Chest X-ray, PA view. Patient: 62 years old, sex F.
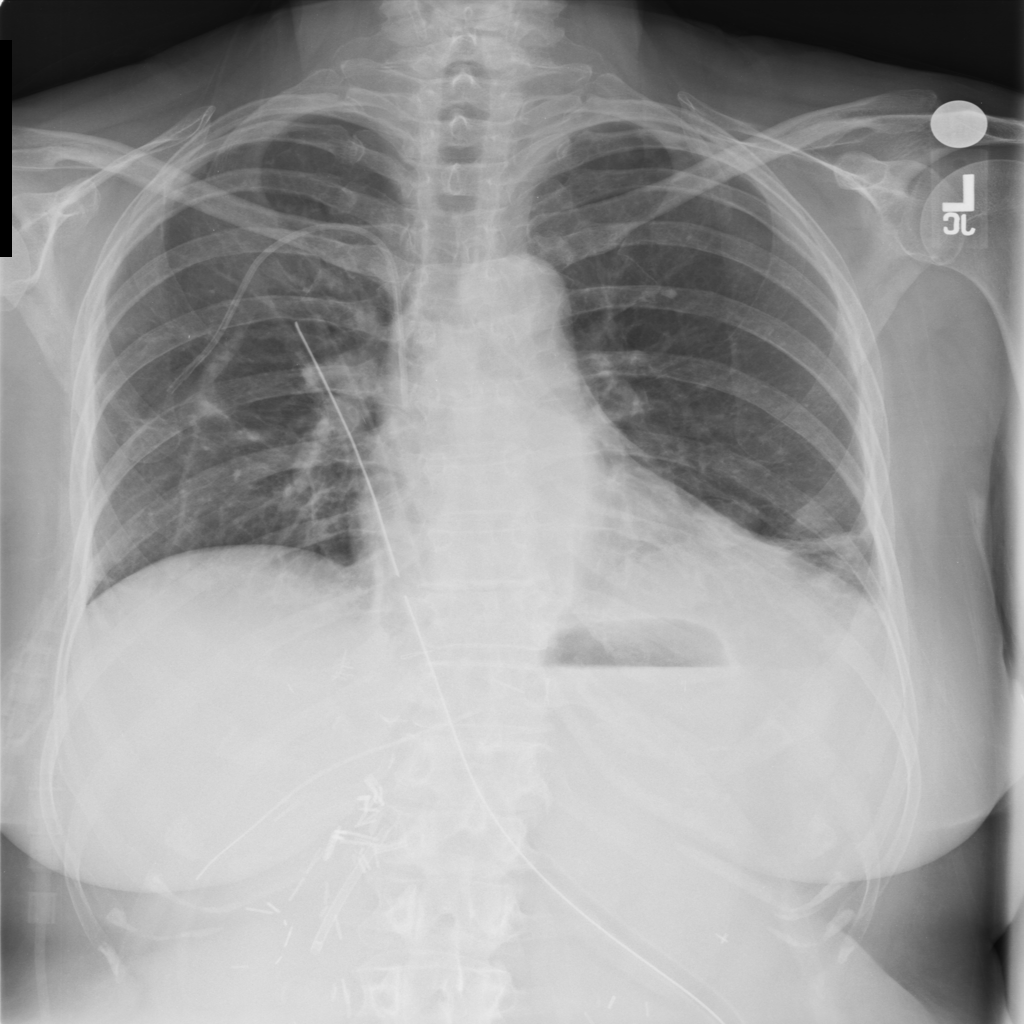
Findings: Nodule